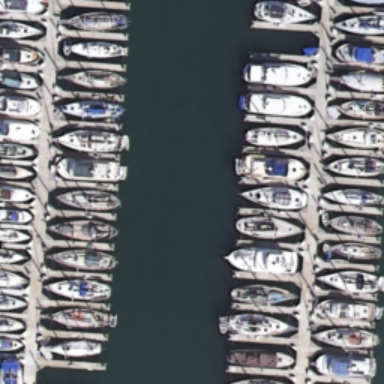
Lots of boats docked at the harbor and the water is deep blue .